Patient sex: M
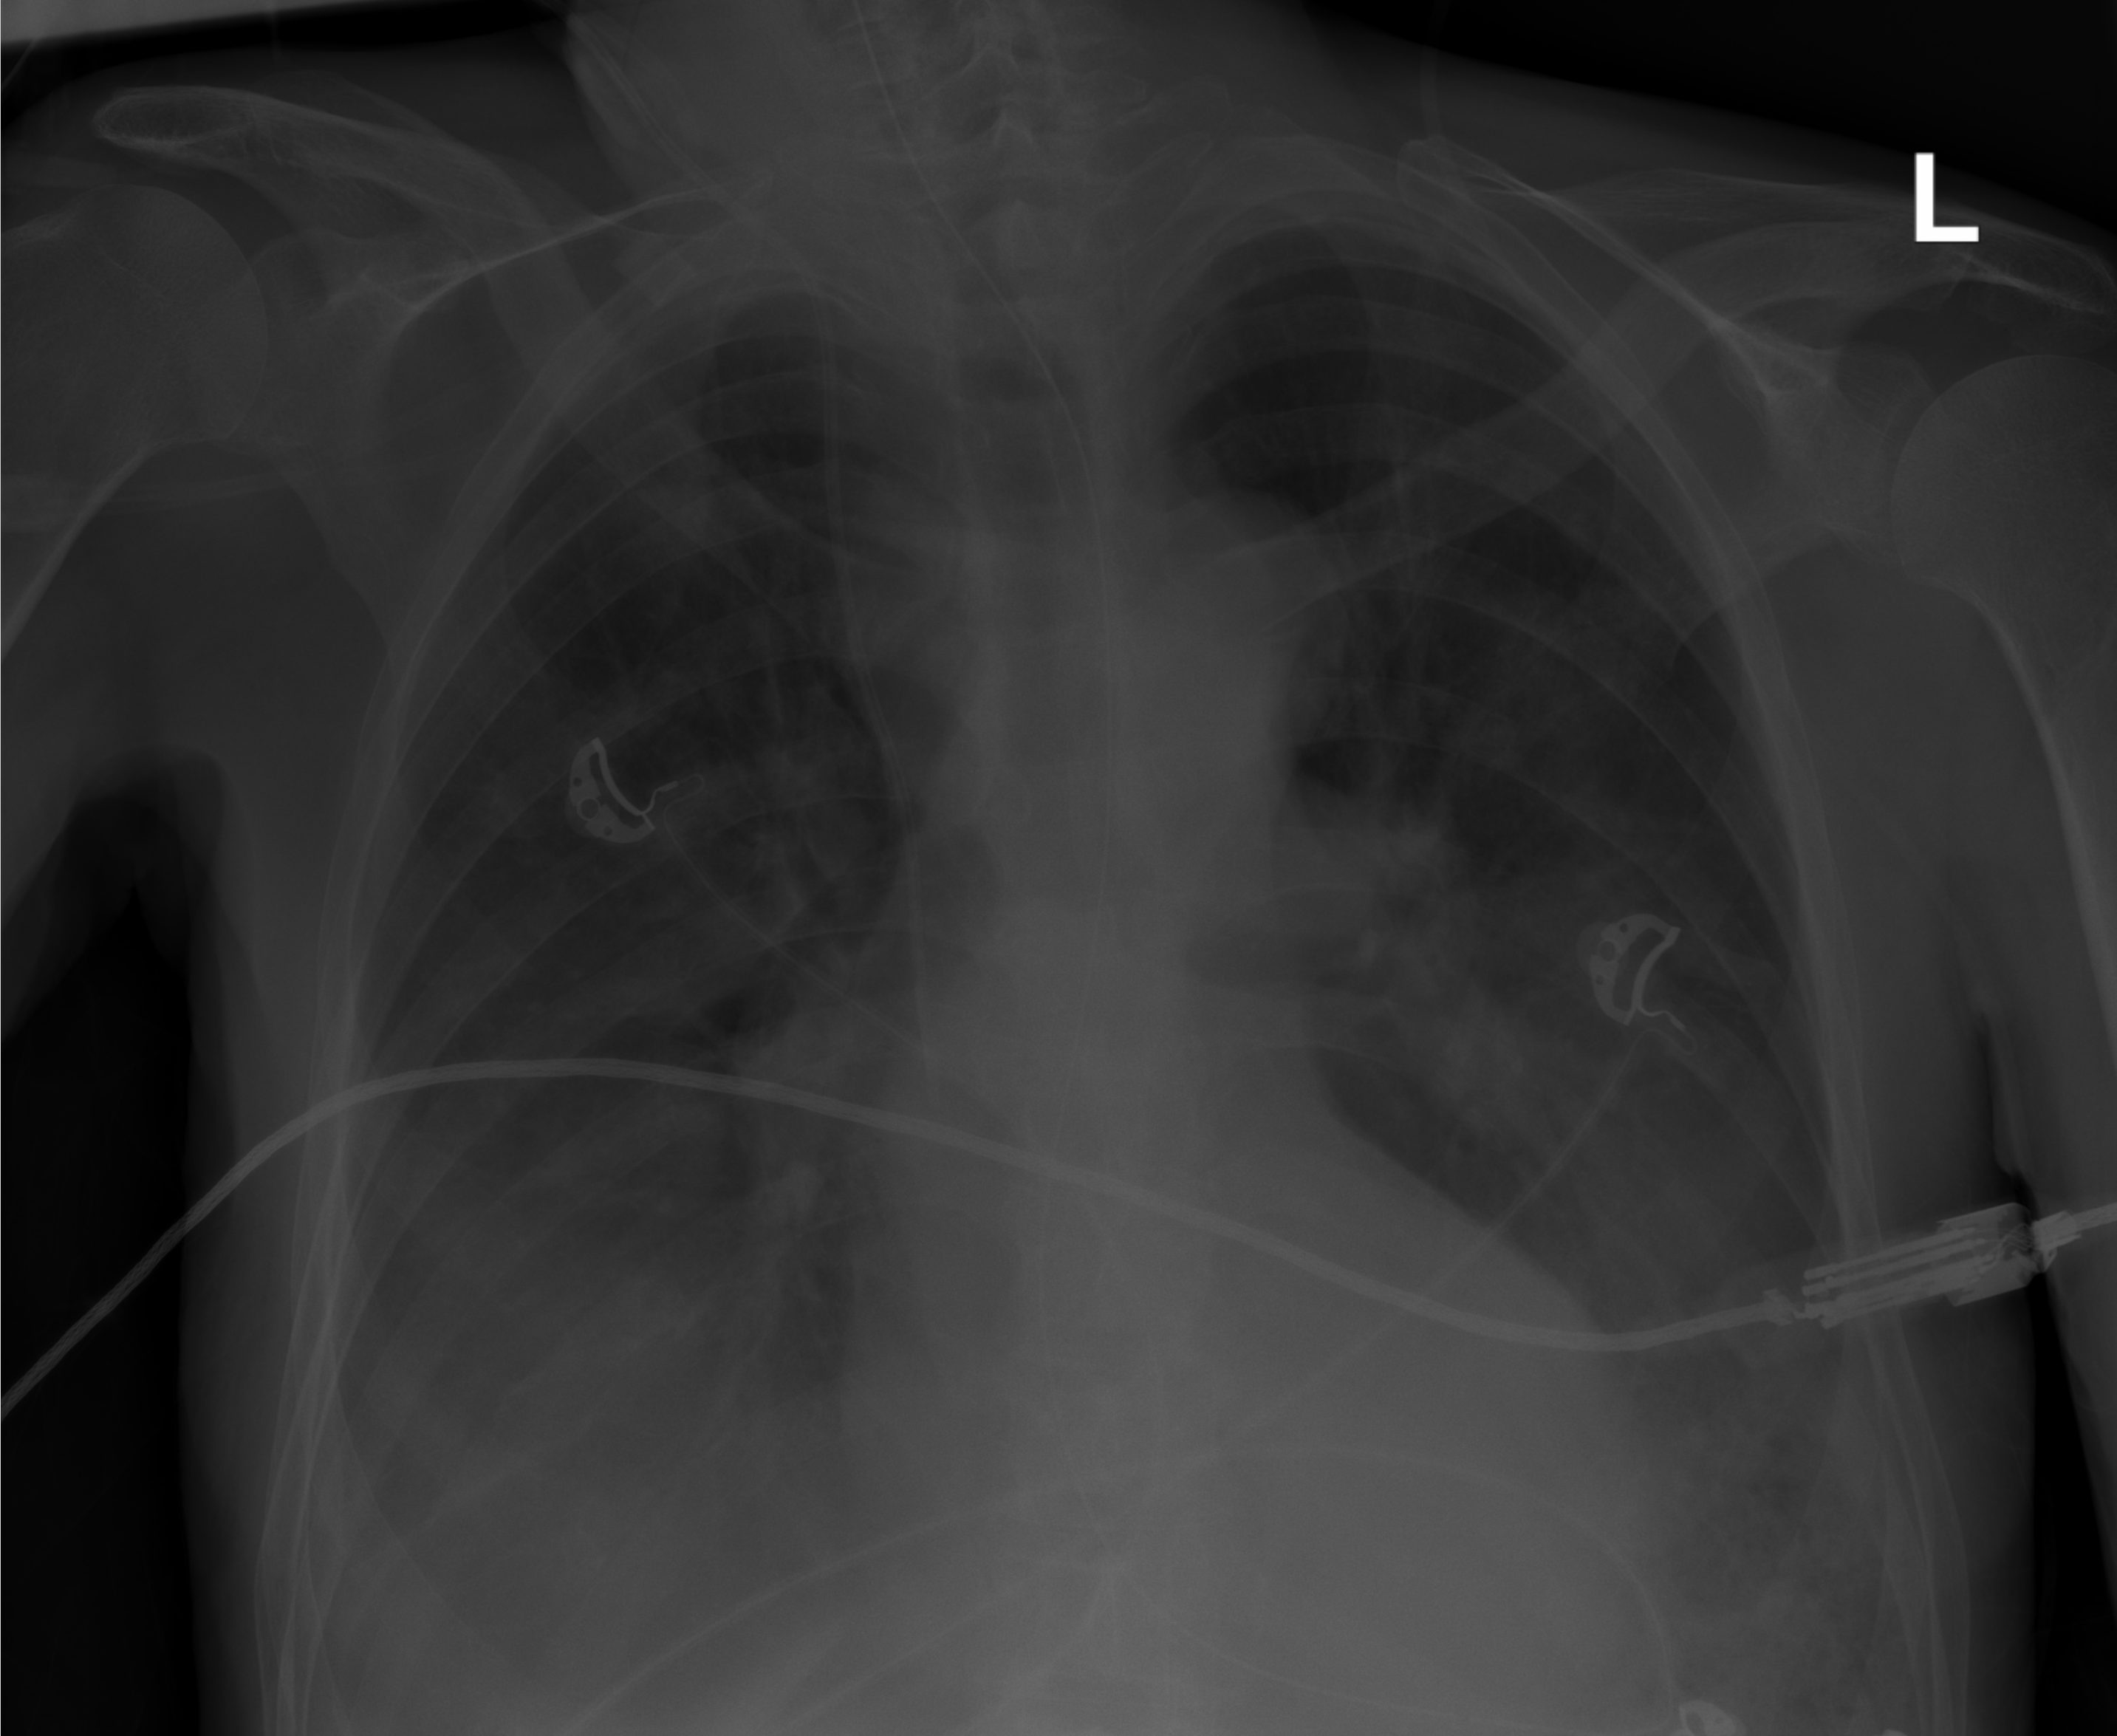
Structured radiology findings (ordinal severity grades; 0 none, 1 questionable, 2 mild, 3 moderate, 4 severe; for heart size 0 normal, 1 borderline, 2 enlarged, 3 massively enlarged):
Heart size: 0
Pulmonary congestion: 0
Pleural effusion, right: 3
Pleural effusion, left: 2
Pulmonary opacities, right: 2
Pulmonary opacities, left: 2
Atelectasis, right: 2
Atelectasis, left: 2